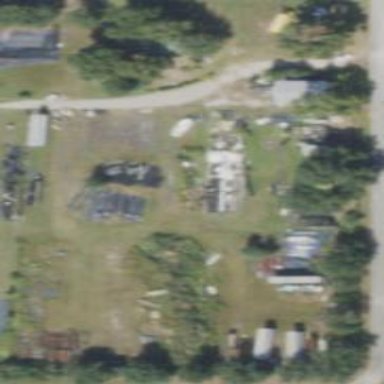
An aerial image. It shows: Plant nursery cultivating trees.